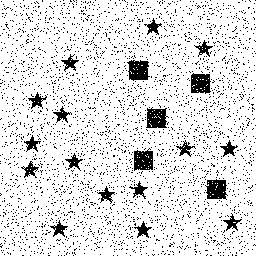
Squares: 5
Triangles: 0
Stars: 15
Total shapes: 20